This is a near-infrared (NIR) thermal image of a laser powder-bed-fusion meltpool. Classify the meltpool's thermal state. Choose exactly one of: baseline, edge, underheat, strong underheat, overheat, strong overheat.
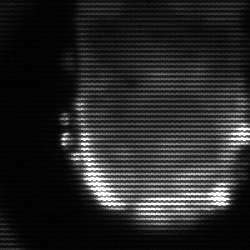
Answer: baseline